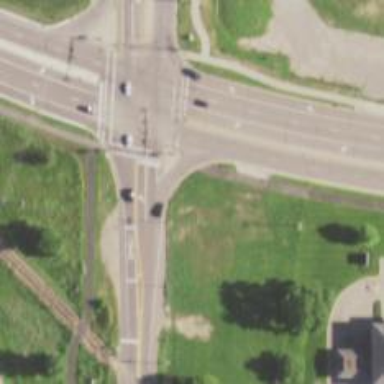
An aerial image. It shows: Secondary link road.